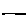
Label: line